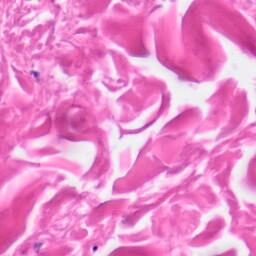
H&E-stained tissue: Skin